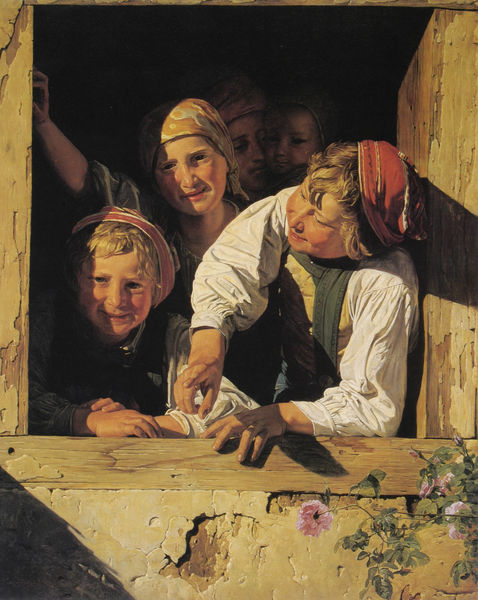
Titel: Kinder im Fenster
Künstler: Ferdinand Georg Waldmüller
Standort: Salzburg
Institution: Residenzgalerie Salzburg
Schlagwörter: blätter, dunkel, gemälde, hand, schatten, weiß, gelb, grün, menschen, mädchen, ocker, blume, blumen, braun, fenster, finger, frau, geste, hell, hintergrund, holz, hut, licht, mund, nase, orange, raum, schwarz, zimmer, blick, blüte, blüten, rose, rosen, rot, schal, tuch, beige, gespräch, haube, blond, gesichter, hemd, jung, kappen, mütze, mützen, wand, falten, gesicht, kleidung, mensch, rahmen, ärmel, fünf, holland, hände, schauen, strauch, sonne, haare, realismus, familie, innen, mutter, blatt, pflanze, locken, rosa, bauern, genre, kinder, ranken, lächeln, sommer, wangen, buben, jungen, knaben, moderne, sonnenlicht, mauer, lila, tag, baby, idylle, kopftuch, balken, holzrahmen, junge, nagel, freude, geschwister, lachen, spiel, außen, fensterrahmen, zweig, idyll, bond, heiter, sonnig, öffnung, maserung, efeu, putz, hagebutte, kopftücher, bauernhaus, lenbach, fröhlich, brueghel, flamand, fenetre, neugier, waldmüller, heckenrose, neugierig, abschlag, amüsiert, bibi, enfants, jungenä, kinderhaus, kratzer, malven, nachschauen, neue pinakothek, riss, spitzweg, friedlich, drei kinder